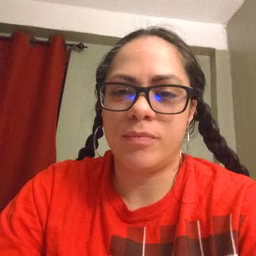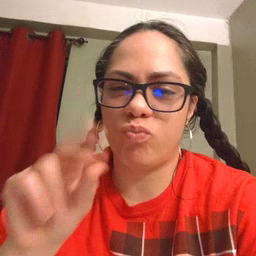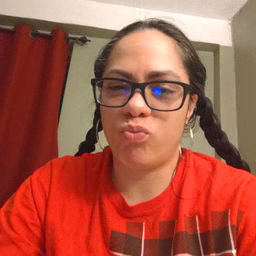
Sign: no